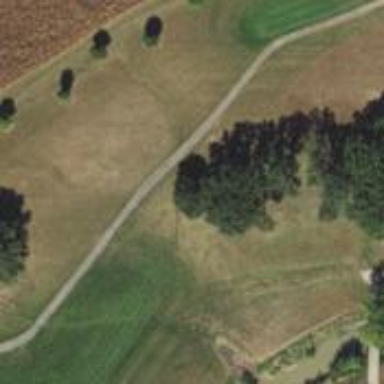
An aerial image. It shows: Path used for both walking and golf.